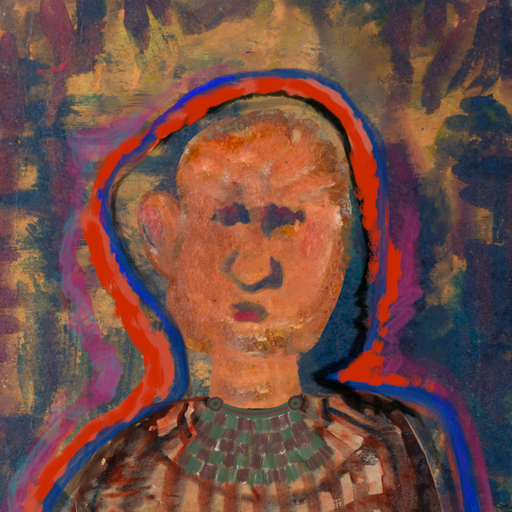
Background: InTheSun, Head And Neck Front: Boggyland, Face Front: In_The_Sun, Bust: Orphan, Hair Front: Experience, Head Accessory: Blank, Second Necklace: After_Raid, Necklace: Blank, Baby: Blank